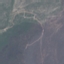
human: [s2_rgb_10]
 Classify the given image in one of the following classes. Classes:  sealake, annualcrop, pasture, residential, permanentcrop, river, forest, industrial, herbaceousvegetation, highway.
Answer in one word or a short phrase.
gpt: HerbaceousVegetation